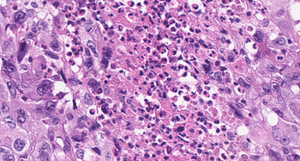
Tumor epithelial tissue: yes
Tumor-associated stroma tissue: no
Normal tissue: no